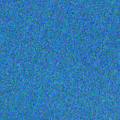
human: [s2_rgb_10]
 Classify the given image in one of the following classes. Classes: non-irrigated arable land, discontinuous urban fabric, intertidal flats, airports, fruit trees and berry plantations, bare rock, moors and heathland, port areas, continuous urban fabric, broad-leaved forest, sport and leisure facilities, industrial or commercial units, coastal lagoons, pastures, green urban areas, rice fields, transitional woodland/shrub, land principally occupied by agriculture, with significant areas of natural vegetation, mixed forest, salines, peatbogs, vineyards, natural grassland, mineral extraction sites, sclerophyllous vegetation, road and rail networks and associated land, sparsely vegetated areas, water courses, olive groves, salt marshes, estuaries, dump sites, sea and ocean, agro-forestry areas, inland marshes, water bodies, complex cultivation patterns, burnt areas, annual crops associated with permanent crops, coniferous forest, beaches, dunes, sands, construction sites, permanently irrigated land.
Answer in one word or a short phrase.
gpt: sea and ocean